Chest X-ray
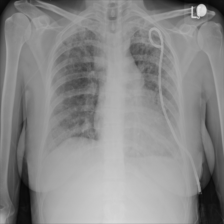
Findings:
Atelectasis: negative
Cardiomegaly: negative
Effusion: negative
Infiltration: negative
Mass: negative
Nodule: negative
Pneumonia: negative
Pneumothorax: negative
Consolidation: negative
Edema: negative
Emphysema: negative
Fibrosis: negative
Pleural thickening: negative
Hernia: negative